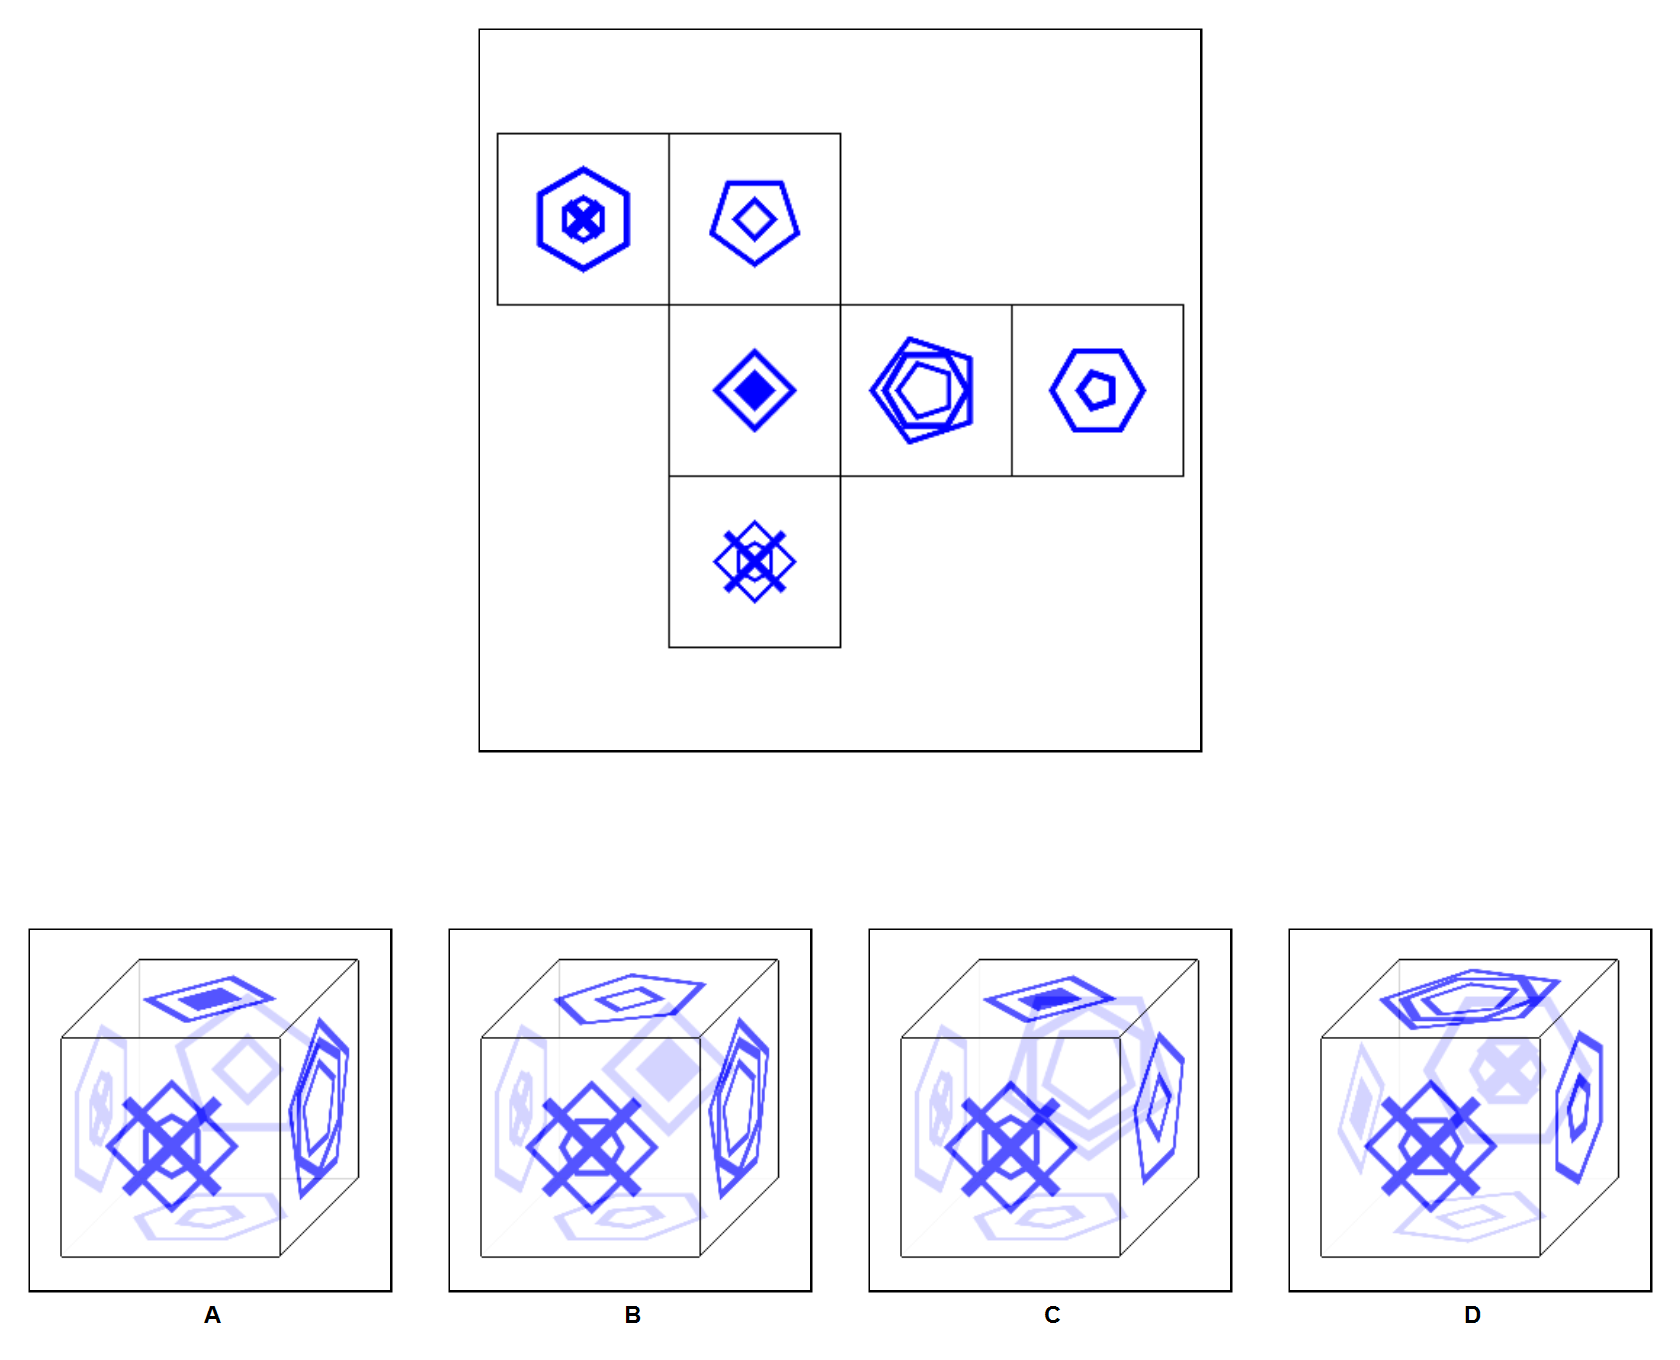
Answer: A